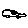
Label: car